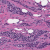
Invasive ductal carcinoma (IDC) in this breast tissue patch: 1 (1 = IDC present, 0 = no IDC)